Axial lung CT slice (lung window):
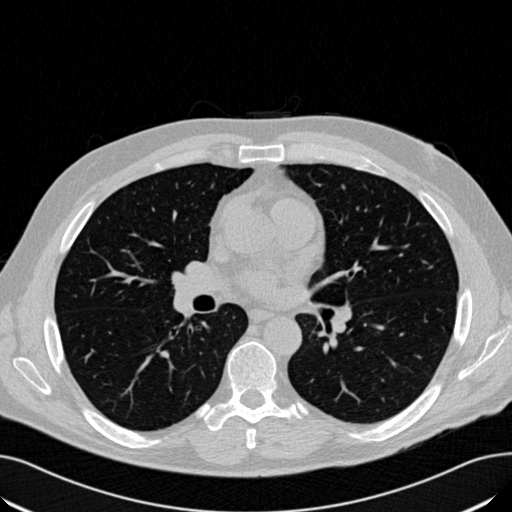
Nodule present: no